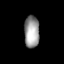
Tissue: lung
Cell type: Epithelial cells
Senescence score: 0.1263
Nuclear area (px): 472
Mean DAPI intensity: 154.222